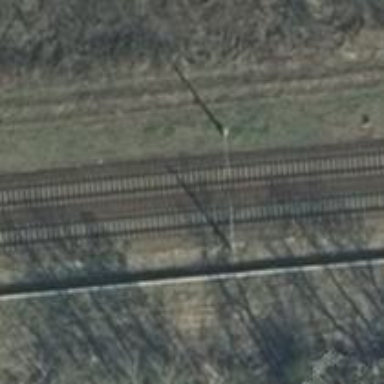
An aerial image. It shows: Railway milestone with catenary mast.